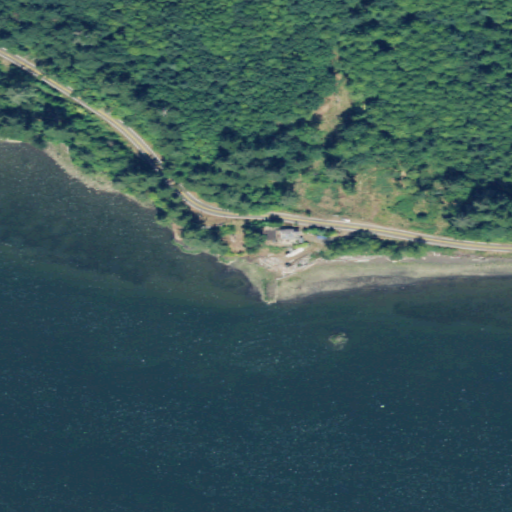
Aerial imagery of cape in Washington named Harrington Point containing open water, deciduous forest, open development, herbaceous wetlands, evergreen forest, medium intensity development, woody wetlands, and mixed forest